Question: I would like to display special characters such as: m t m e. In case they don't display here as well, this is how the four characters should look like:
In Android, these will display in squares. For other scripts, I am able to come over this problem with using a different font. But in this case setting the font ('TextView.setTypeFace') will not solve this issue. These characters display correctly in for example OpenOffice (using Arial or Courier New), but inside Android it doesn't even when using the same fonts).
I also tried having the string saved as a unicode encoded string (e.g. in strings.xml: m t) getting the same result (in the logs they appear as they should). Any ideas?
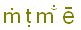
Answer: It was really only a font issue. It was just hard to find a font that supports all characters I need.
Seeing that Google Translate has no problems with transliteration characters motivated me to make a more thorough search for fonts. Below is a list of useful fonts for this purpose:
- <URL>